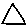
Label: triangle